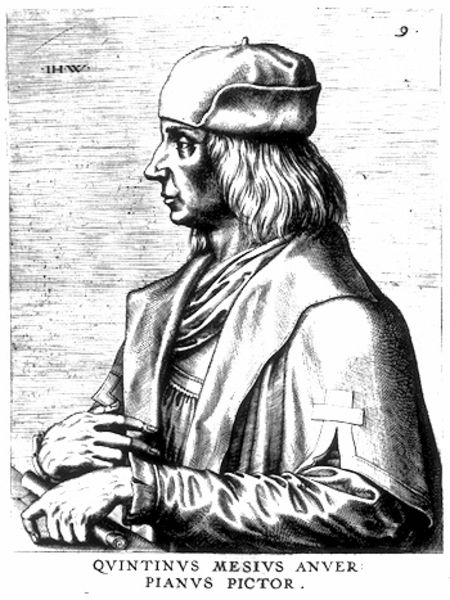
Titel: Bildnis von Quentin Massys dem Älteren
Künstler: Hieronymus Cock
Institution: (Seriendruck)
Schlagwörter: hand, mann, schatten, umhang, weiß, finger, frisur, geste, grau, haar, hintergrund, hut, licht, mund, nase, profil, schwarz, tisch, zeichnung, blick, haube, alt, hemd, kappe, mütze, augen, falten, gesicht, kragen, mensch, rahmen, ärmel, bildnis, herr, hände, portrait, porträt, signatur, kirche, auge, gewand, haare, mantel, bruststück, kinn, lippen, renaissance, holzschnitt, schrift, wangen, stab, grafik, graphik, bischof, papst, zeigefinger, glanz, seitenansicht, maler, junge, wange, stola, name, kreuz, druck, schwarzweiss, initialen, schraffur, schraffuren, stich, seite, text, beschriftung, stift, rolle, talar, barett, mittelalter, adern, mönch, heiliger, schriftrolle, gelehrter, latein, lateinisch, hintergruns, schuabe, oirträt, pictor, subscriptio, druck bildnis, kragen ärmel, quintinus, 9, faltensurf, chritlich, quintin, ihw, mesuvs, mesivs, anver, pianvs, mesius, anuer, pianus